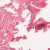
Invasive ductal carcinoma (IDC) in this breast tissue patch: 0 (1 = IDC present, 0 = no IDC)